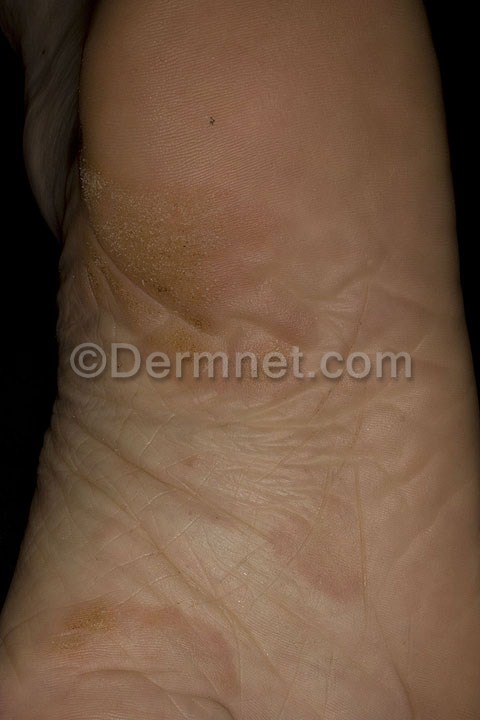
Disease: Psoriasis pictures Lichen Planus and related diseases